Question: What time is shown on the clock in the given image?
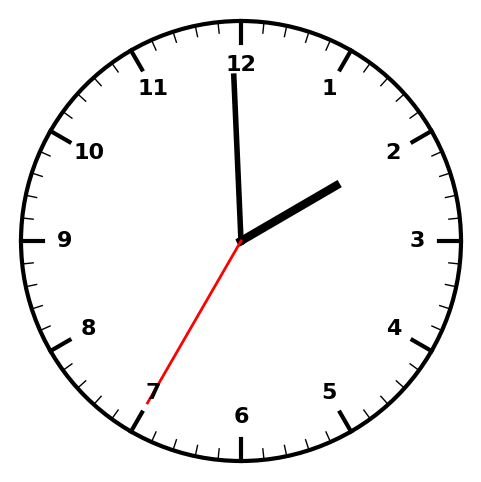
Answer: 01:59:35